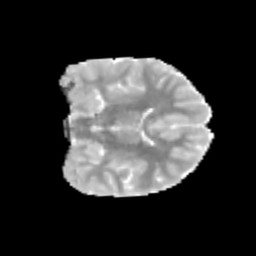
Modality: MD
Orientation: coronal
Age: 12
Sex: female
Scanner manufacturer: siemens
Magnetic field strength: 3 T
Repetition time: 3.8 s
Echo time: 0.07 s